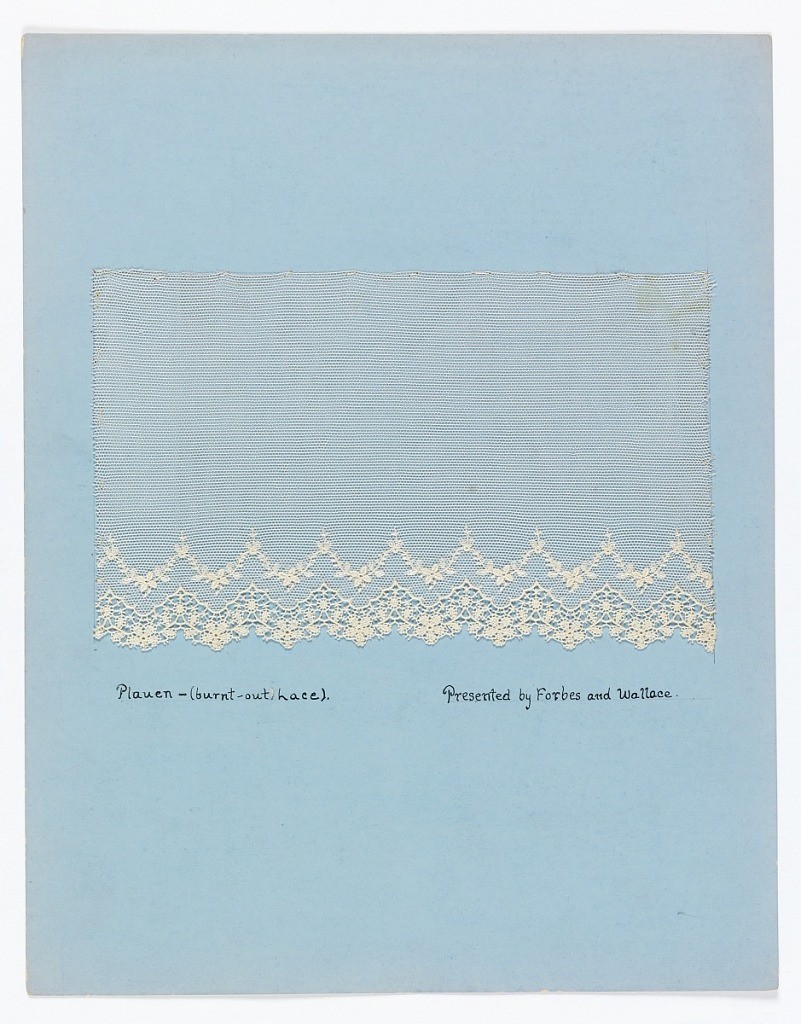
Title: Machine-made openwork samples
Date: ca. 1910
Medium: cardboard, linen, silk, metallic Technique: linen embroidery with ground cloth dissolved Examples of embroidery on net produced by the Schiffli machine Metallic embroidery on net Machine-made openwork in imitation of hand-embroidered net Mostly floral and a few geometric patterns, some designs described as "Spanish" Imitation hand-made filet Machine filet Imitation filet crochet Ploven (burnt-out lace) Fancy curtain lace made on the Levers machines Real filet (handmade) next to Machine-made filet Spotted curtain nets, made chiefly at Nottingham, England and Caudry, France.
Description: Samples of machine-made openwork and several examples of hand made lace mounted on boards. They imitate hand-embroidered net, crochet, or needlepoint.  All are floral patterns plus a few of early 1920's geometric style.
"Embroidered net" produced by the Schiffli Machine.